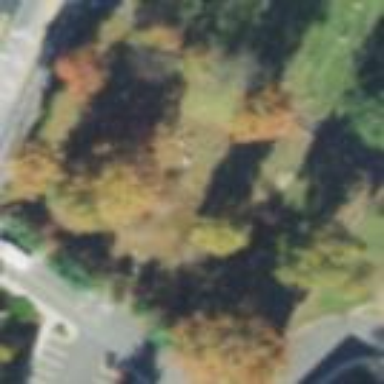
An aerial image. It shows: Cemetery.